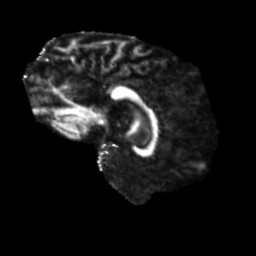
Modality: FA
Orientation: sagittal
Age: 56
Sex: male
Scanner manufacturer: siemens
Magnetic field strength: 3 T
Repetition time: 5.25 s
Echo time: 0.08 s